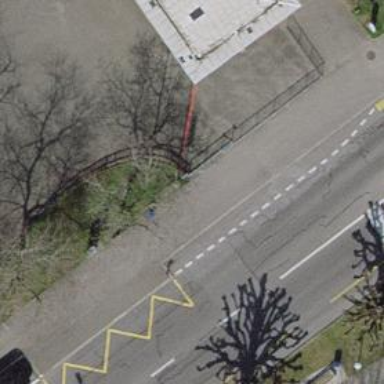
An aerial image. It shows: Bus stop with platform for public transport.